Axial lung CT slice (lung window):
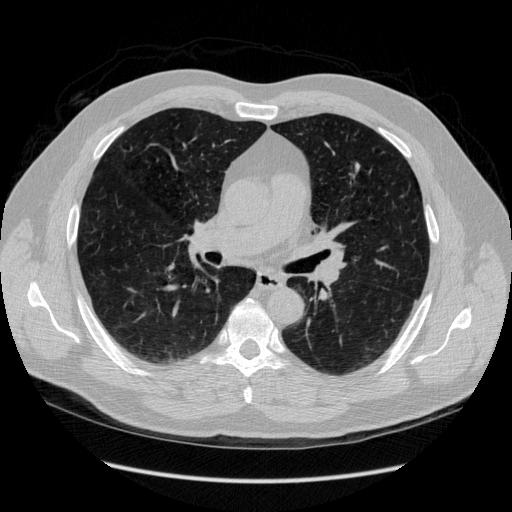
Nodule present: no